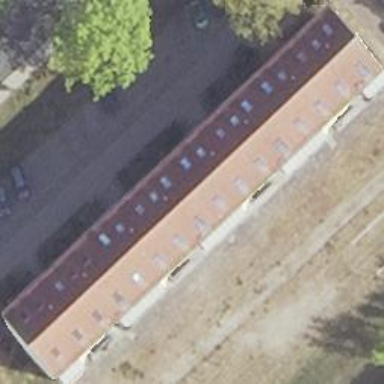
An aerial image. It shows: Gabled roof apartments building.